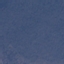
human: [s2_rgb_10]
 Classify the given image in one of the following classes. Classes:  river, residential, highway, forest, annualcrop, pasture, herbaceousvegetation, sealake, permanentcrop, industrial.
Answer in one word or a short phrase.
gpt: Forest